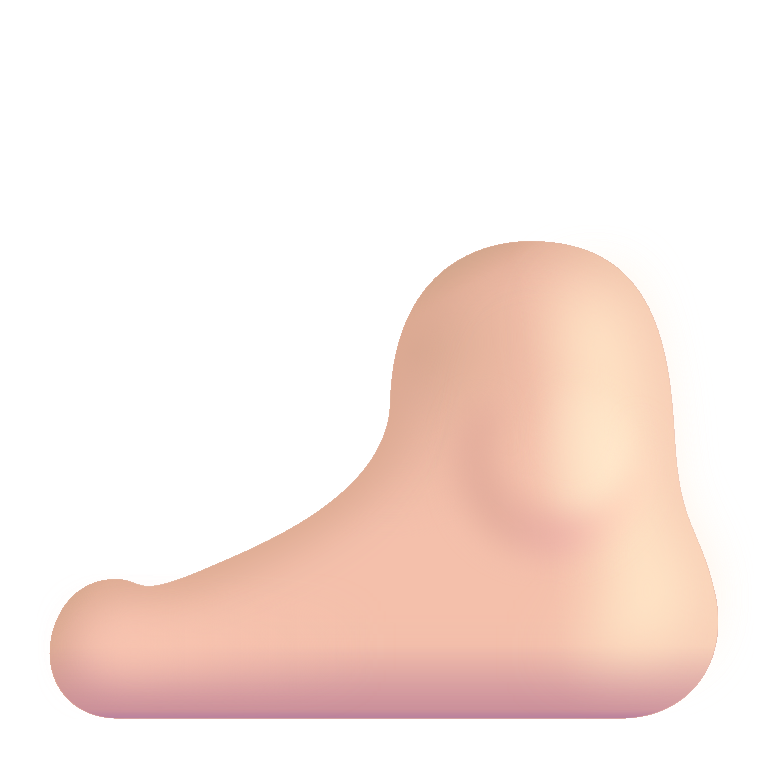
foot color